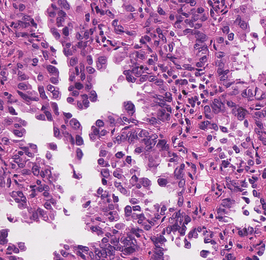
Tumor epithelial tissue: yes
Tumor-associated stroma tissue: yes
Normal tissue: no